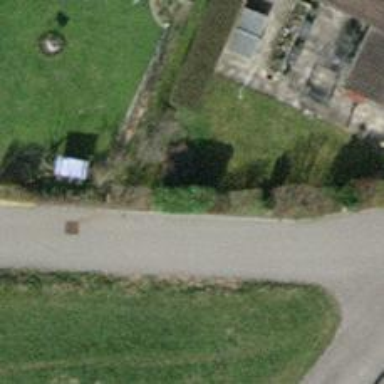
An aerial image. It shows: Hedge acting as barrier.